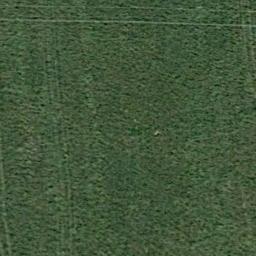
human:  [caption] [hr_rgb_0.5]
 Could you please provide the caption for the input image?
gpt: A large lush green meadow covered with green grass .

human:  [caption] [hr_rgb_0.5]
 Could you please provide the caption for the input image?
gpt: The meadow is dense but uneven .

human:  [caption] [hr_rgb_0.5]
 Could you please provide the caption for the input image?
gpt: There are four yellow lines on the grass .

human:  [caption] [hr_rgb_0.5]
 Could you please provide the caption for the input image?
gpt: This meadow has evenly distributed dense grasses .

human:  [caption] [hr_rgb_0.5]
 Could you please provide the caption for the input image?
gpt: A dense meadow with many green grass .